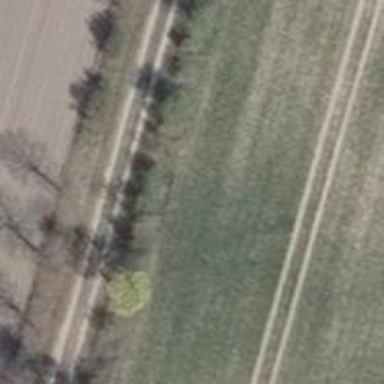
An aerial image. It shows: Row of trees in natural setting.